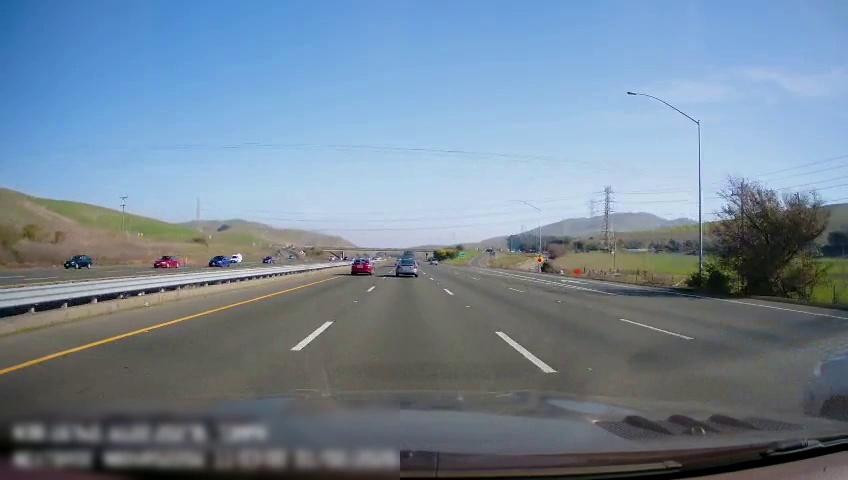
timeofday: Day
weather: Sunny
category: Drivable Space
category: Drivable Space
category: Drivable Space
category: Vehicles | Car
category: Vehicles | Car
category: Vehicles | Car
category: Vehicles | Car
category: Vehicles | Car
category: Vehicles | Van
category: Vehicles | Car
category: Vehicles | Car
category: Lanes | Opposite Lane
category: Lanes | Opposite Lane
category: Lanes | Opposite Lane
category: Lanes | Alternate Lane
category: Lanes | Alternate Lane
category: Lanes | Alternate Lane
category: Lanes | Current Lane
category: Lanes | Alternate Lane
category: Lanes | Alternate Lane
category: Lanes | Alternate Lane